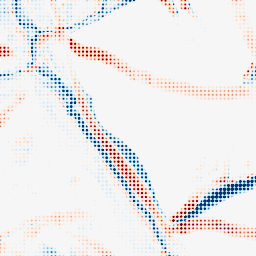
Category: morphological
Decomposition family: morphological_square
Decomposition parameters: operation: average
size: 20
Upsampling method: sinc_hamming
Upsampling parameters: scale: 8
kernel_size: 4
Upsampling scale: 8